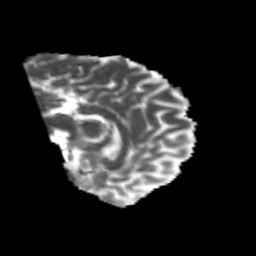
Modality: MD
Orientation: sagittal
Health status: healthy
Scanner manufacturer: philips
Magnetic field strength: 3 T
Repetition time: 6.964 s
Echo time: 0.092 s